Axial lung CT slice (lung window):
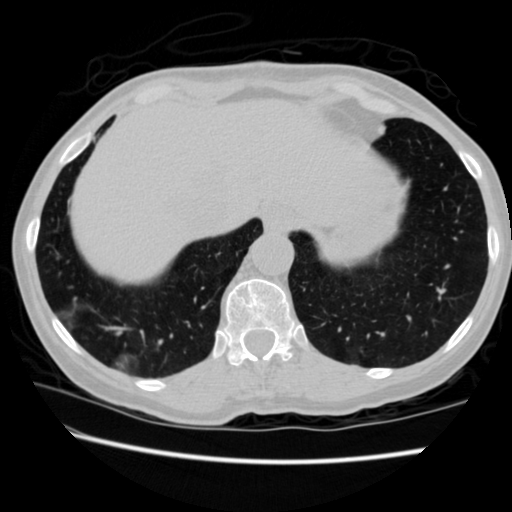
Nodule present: no